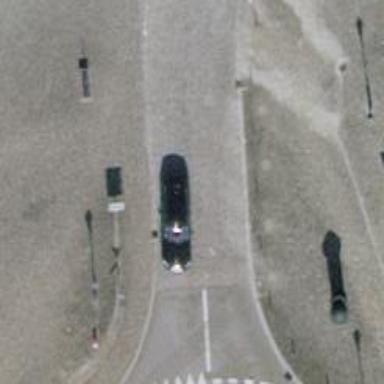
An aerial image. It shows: Kerb barrier.